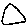
Label: triangle